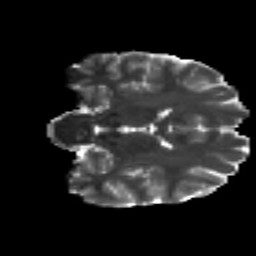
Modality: T2w
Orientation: coronal
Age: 23
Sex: male
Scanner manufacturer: siemens
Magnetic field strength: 3 T
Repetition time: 8.8 s
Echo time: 0.085 s